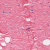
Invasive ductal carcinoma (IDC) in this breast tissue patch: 0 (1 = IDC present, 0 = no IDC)